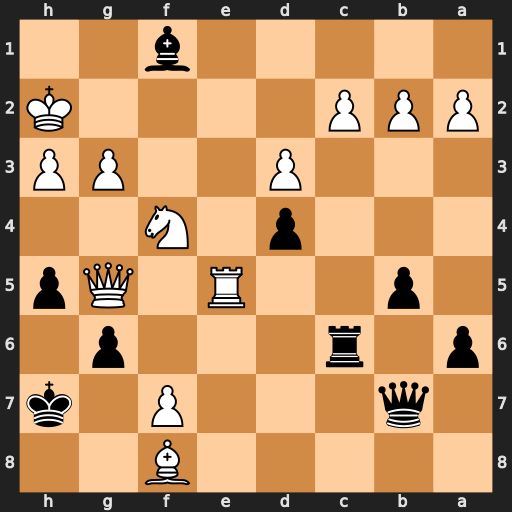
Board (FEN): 5B2/1q3P1k/p1r3p1/1p2R1Qp/3p1N2/3P2PP/PPP4K/5b2
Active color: b
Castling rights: -
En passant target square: -
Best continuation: Rxc2+ Kg1 Rg2+ Kh1 Rxg3+ Kh2 Rxg5